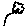
Label: flower